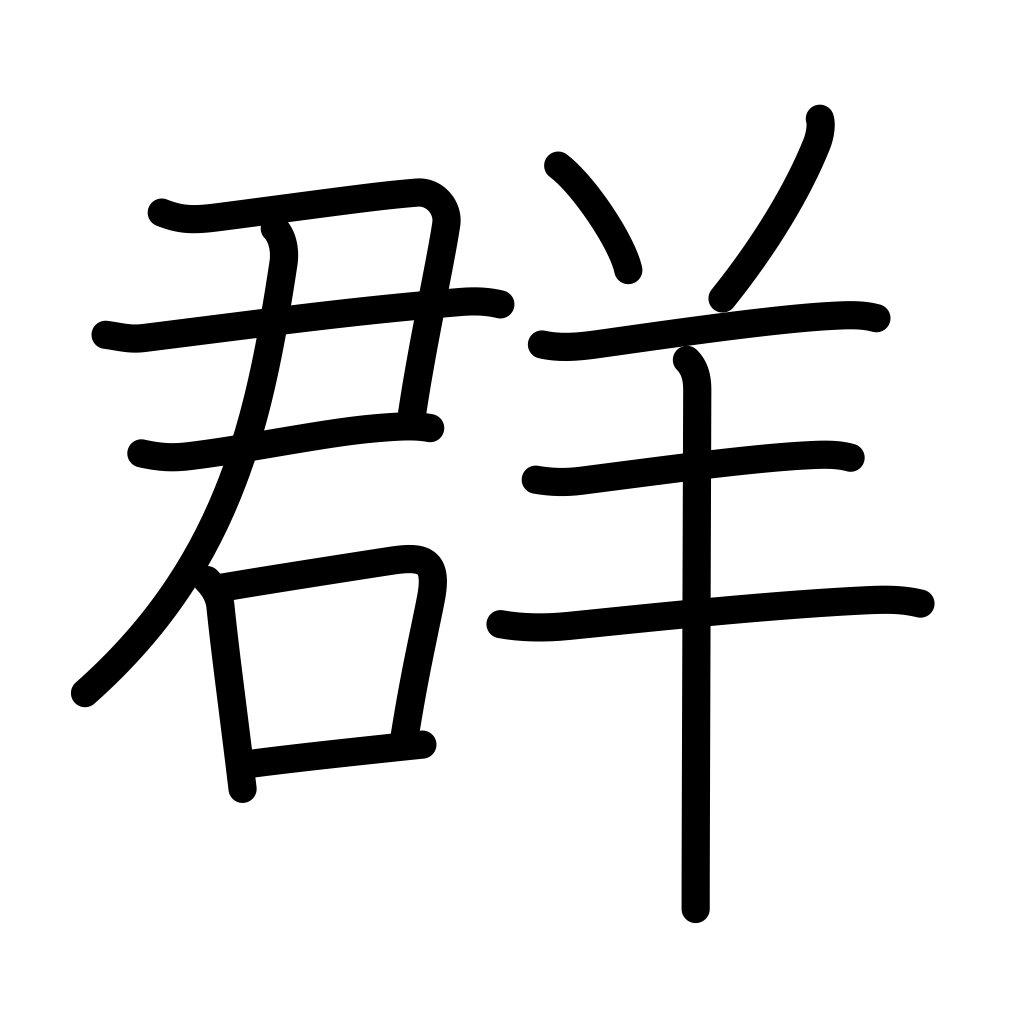
Meaning: flock, group, crowd, herd, swarm, cluster